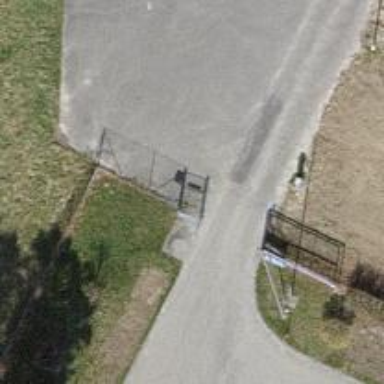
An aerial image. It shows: Gate.